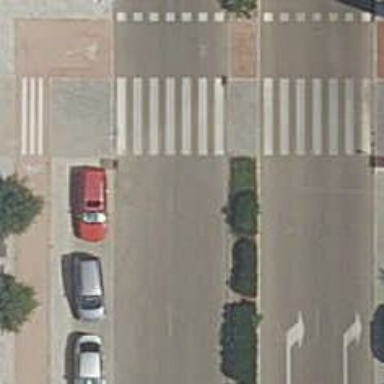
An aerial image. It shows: Uncontrolled road crossing.